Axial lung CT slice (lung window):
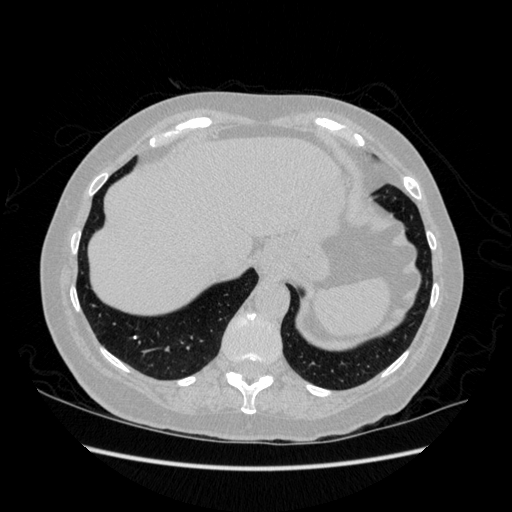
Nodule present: no